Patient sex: F
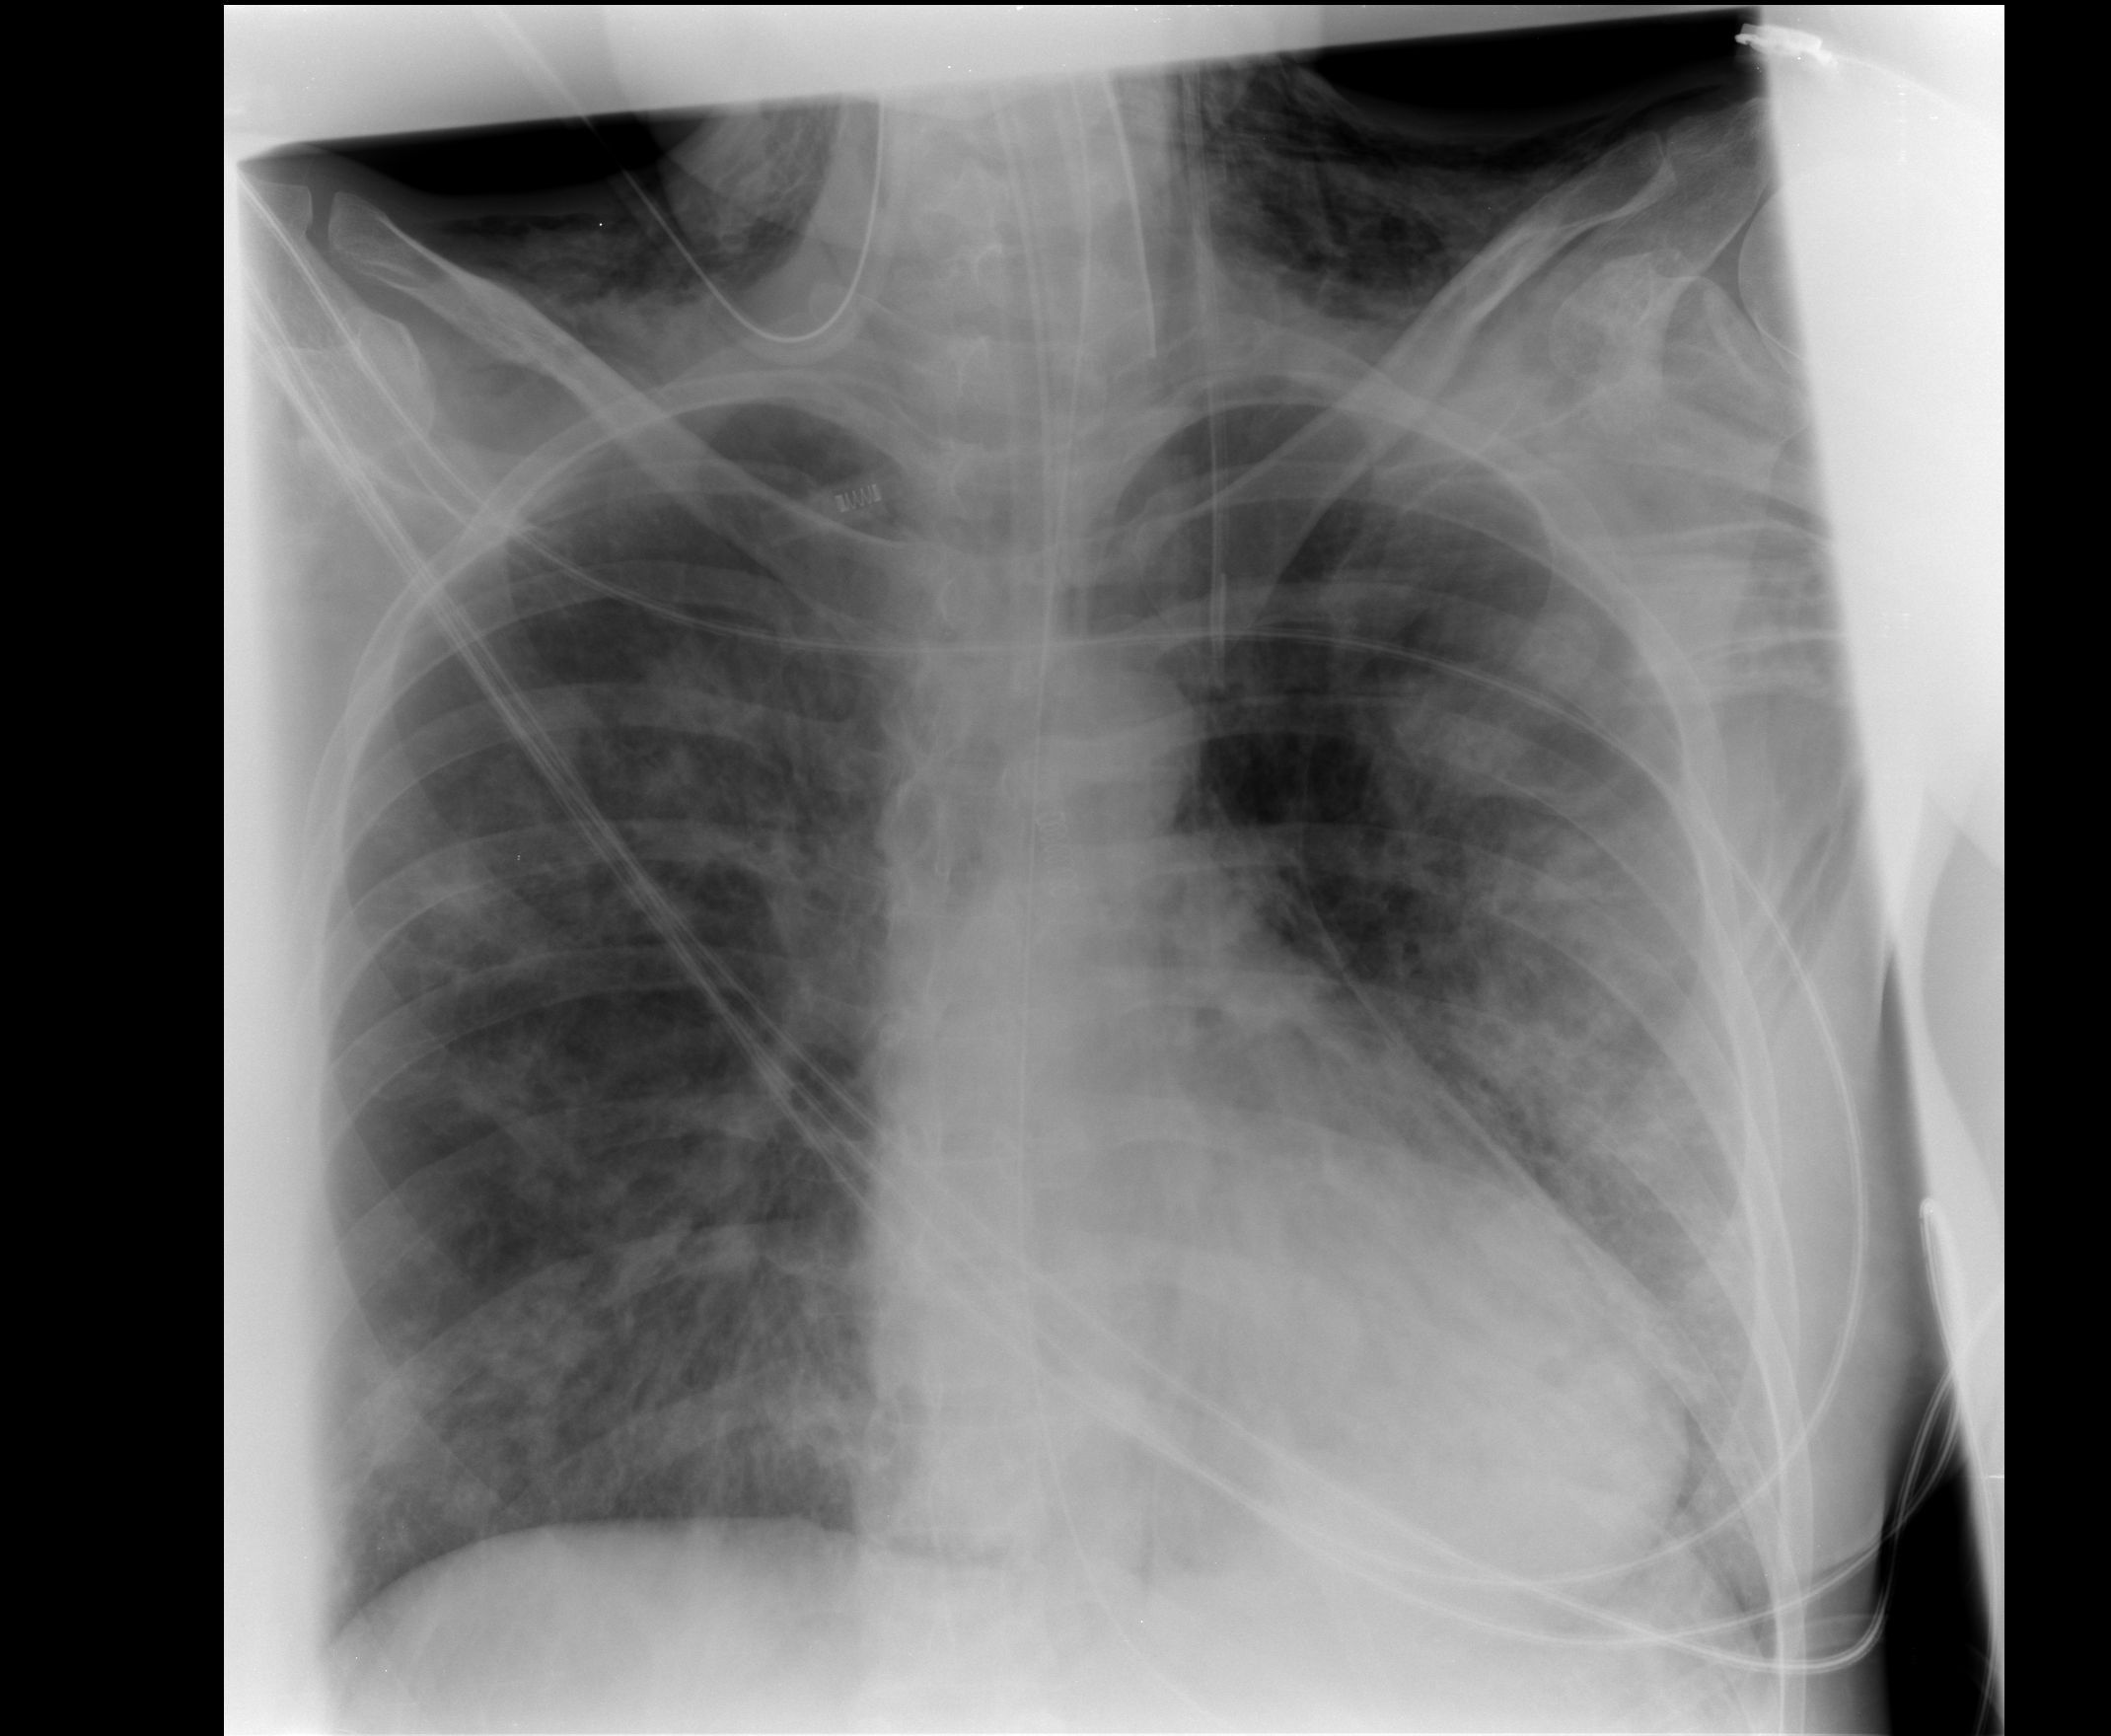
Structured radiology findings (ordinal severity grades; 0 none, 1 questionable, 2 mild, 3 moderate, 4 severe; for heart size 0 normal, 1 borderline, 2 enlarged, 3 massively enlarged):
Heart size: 1
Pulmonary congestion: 0
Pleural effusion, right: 0
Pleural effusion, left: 2
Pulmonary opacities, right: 3
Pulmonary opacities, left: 3
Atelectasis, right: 2
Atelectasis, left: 2